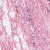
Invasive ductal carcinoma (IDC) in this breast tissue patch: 0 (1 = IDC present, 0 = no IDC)